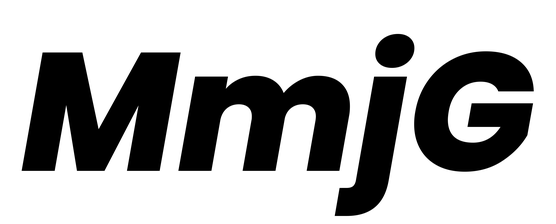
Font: Poppins-ExtraBoldItalic